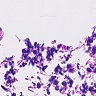
Metastatic tissue present: no